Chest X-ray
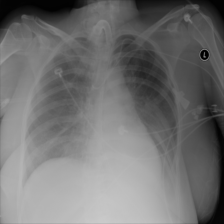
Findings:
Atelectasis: negative
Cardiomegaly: negative
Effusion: negative
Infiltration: negative
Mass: negative
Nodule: negative
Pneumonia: negative
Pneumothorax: negative
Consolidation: positive
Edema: positive
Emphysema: negative
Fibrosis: negative
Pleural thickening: negative
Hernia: negative